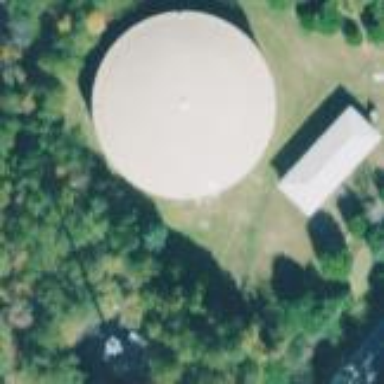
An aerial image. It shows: Building with storage tank.